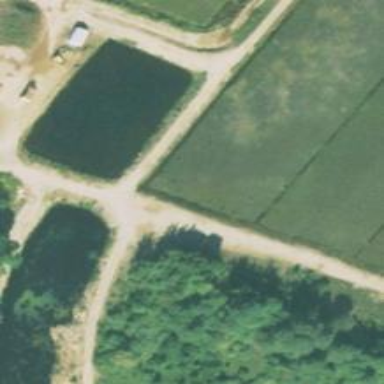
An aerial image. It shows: Tranquil pond surrounded by drain water.